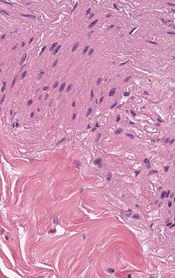
Tumor epithelial tissue: no
Tumor-associated stroma tissue: yes
Normal tissue: no